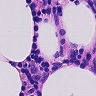
Metastatic tissue present: no